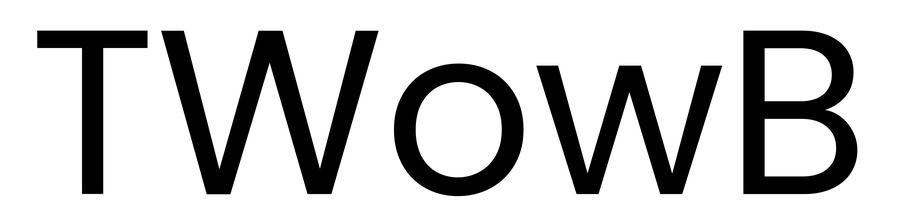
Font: Poppins-Regular